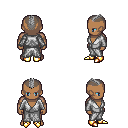
a pixel art fantasy rpg character, male body template, human, dark skin, white robe, metal pants, gray short mohawk hairstyle, gold boots, four views (front, back, left, right), 2x2 character sprite sheet, small pixel art, hard edges, no anti-aliasing